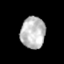
Tissue: prostate
Cell type: Endothelial cells
Senescence score: 0.3096
Nuclear area (px): 763
Mean DAPI intensity: 188.085